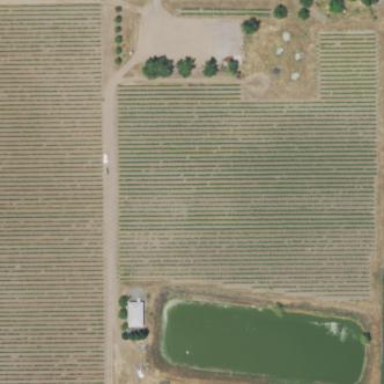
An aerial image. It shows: Vineyard growing grapes.